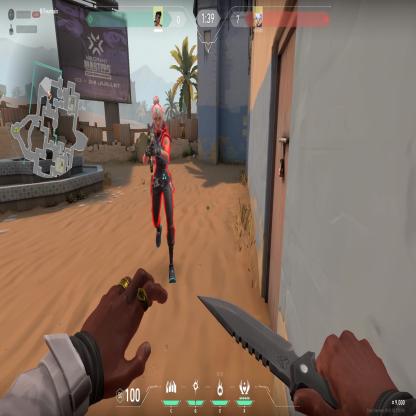
Label: enemy